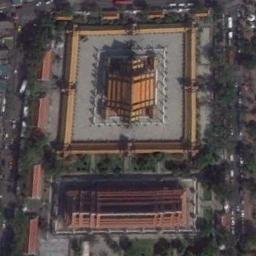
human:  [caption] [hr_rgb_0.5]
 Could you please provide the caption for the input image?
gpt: The orange palace has long walls and two palaces .

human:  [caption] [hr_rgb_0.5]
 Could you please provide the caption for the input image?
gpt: The palace is surrounded by trees .

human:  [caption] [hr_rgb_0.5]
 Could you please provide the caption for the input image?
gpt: Many trees of different sizes are beside the palace .

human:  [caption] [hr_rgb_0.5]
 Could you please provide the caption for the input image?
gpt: There is a wide road in front of the palace .

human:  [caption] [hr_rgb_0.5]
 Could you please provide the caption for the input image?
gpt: There are some green trees beside the golden palace .